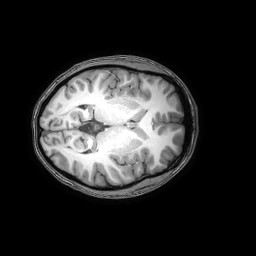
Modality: T1w
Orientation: axial
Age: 20
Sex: female
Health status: healthy
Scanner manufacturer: philips
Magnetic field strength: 3 T
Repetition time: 0.0079 s
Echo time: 0.0035 s